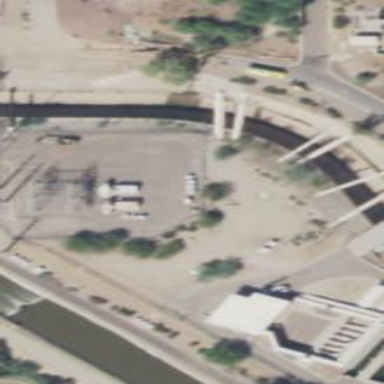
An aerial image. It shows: Outdoor industrial power substation enclosed by fence.